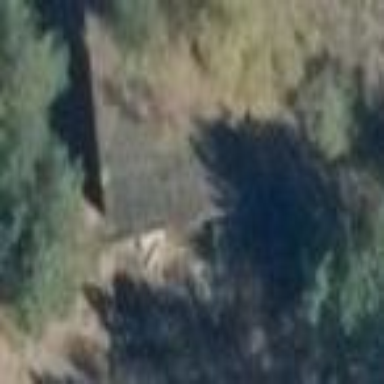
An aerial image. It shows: Ruins of building.